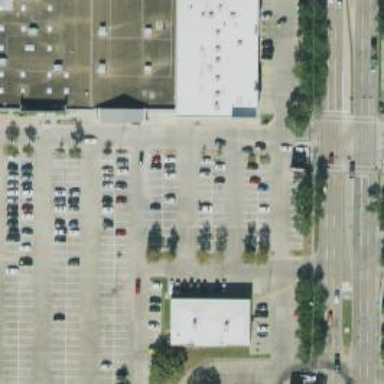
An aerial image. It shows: Parking space is available.